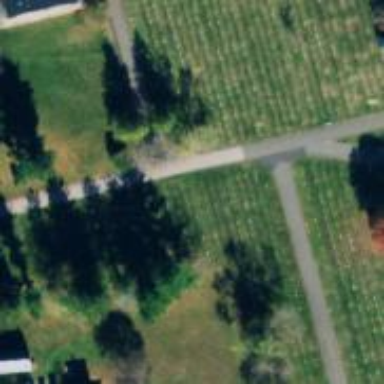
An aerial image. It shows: Historic memorial.